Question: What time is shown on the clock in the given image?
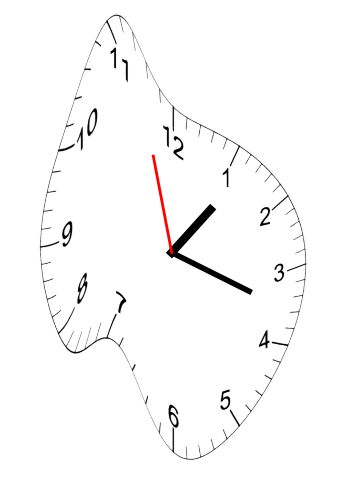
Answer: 01:17:57